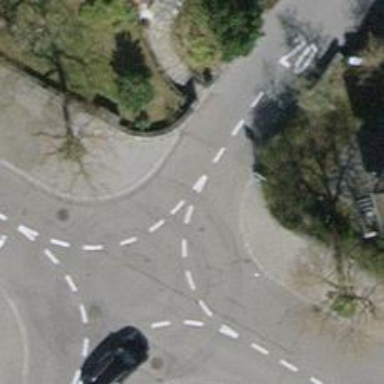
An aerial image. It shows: Unmarked crossing on the road.